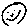
Label: smiley face